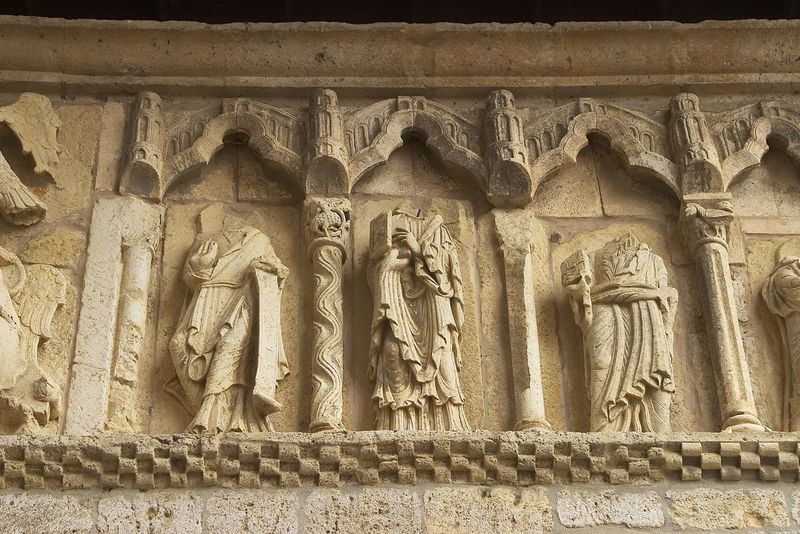
Titel: Kirche Santiago in Carrion de los Condes
Standort: Carrion de los Condes, Kirche Santiago (EU - E)
Schlagwörter: flügel, umhang, köpfe, säulen, muster, ornament, wand, bibel, entsetzen, falten, stein, steine, trauer, bild, vögel, brücke, kirche, figur, personen, statue, relief, wellen, fassade, figuren, bischof, detail, faltenwurf, plastik, foto, buch, torso, kapitell, würfel, fragment, fries, sims, statuen, sandstein, romanik, zerstört, baldachin, schriftrolle, drachen, kopflos, bil, stifter, apostel, beschädigt, reparatur, verlust, restauriert, stauten, dbild, wunschgefühl